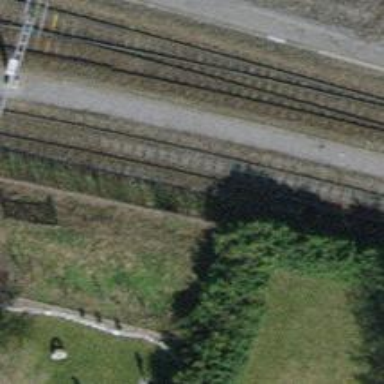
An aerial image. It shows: Hedge acting as barrier.